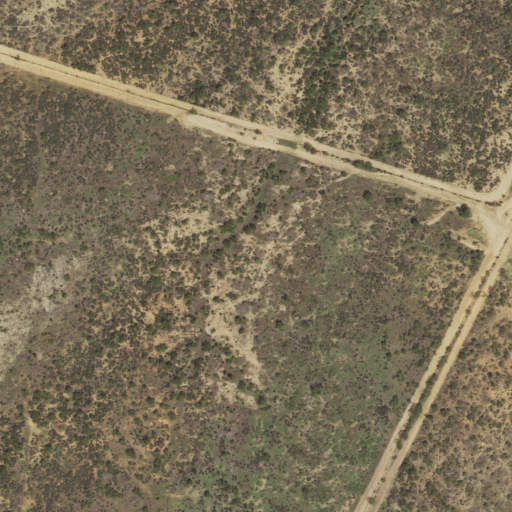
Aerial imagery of valley in Texas named Long Canyon containing shrub, grassland, and deciduous forest